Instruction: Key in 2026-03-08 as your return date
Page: home
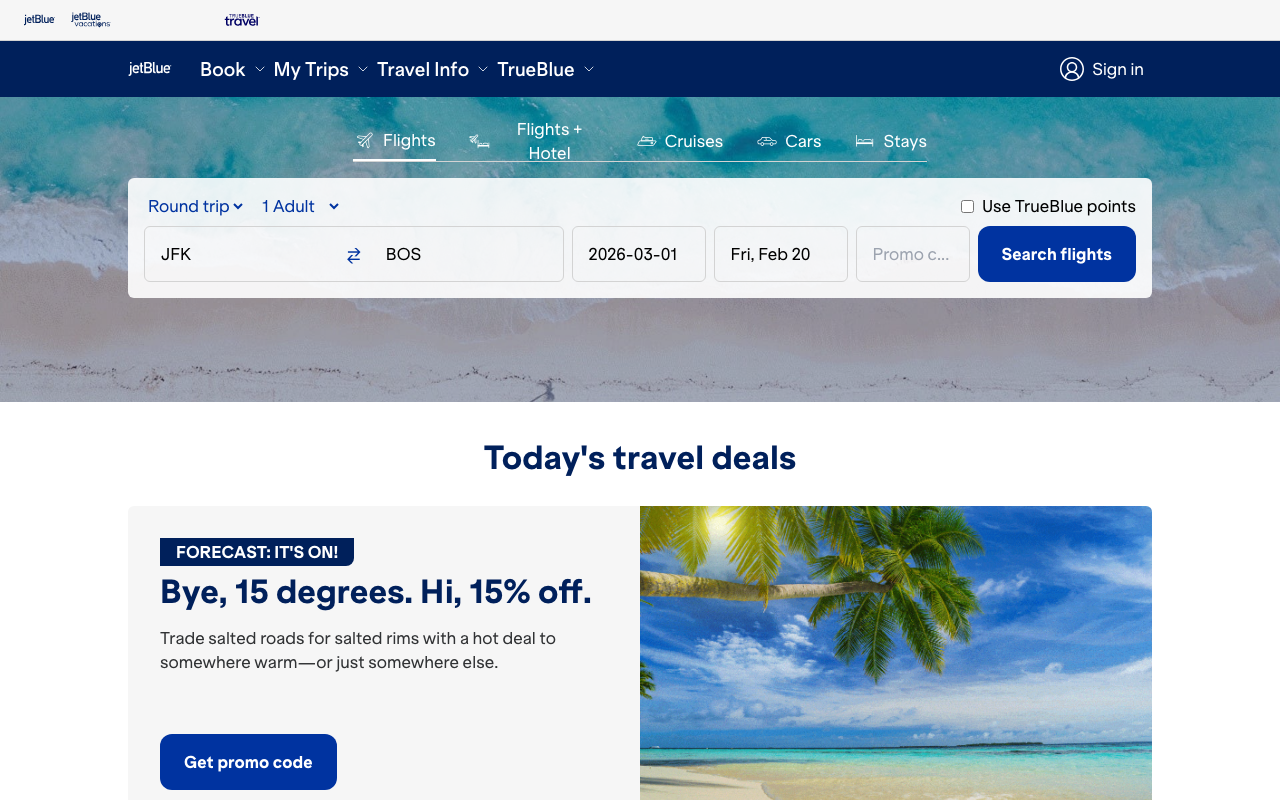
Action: type